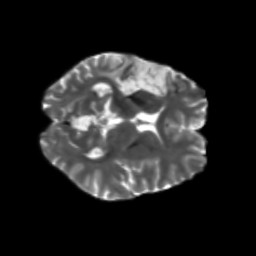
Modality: T2w
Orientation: axial
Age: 36
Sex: female
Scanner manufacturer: siemens
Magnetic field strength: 3 T
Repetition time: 5.47 s
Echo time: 0.0854 s